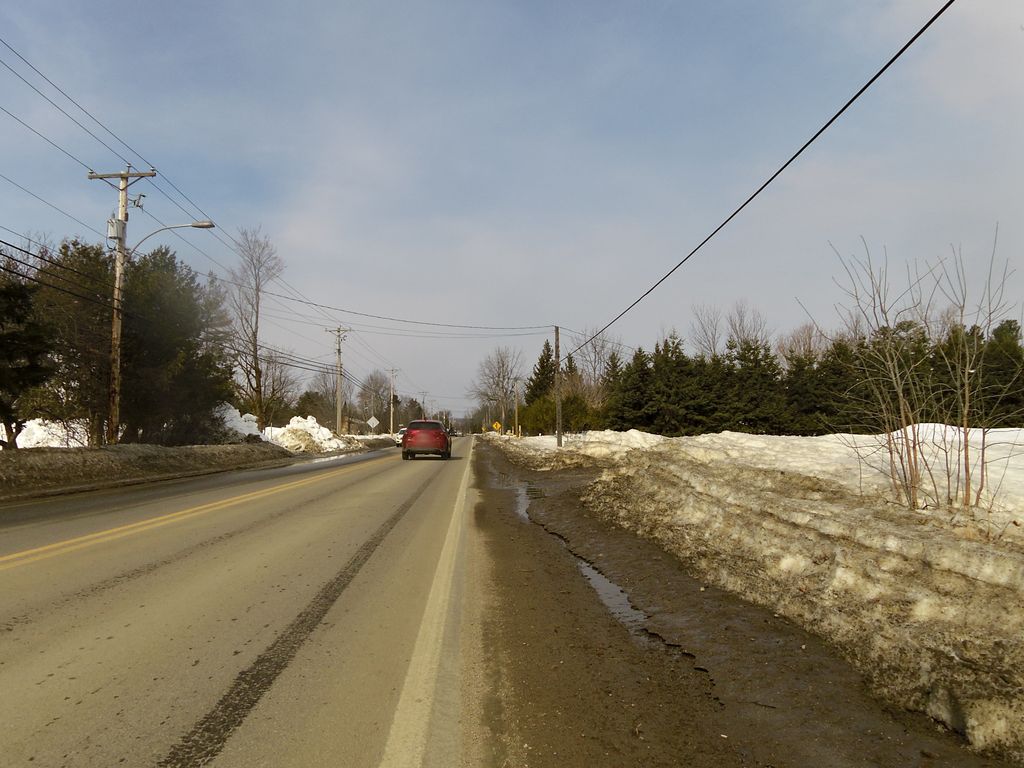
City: ottawa-gatineau